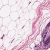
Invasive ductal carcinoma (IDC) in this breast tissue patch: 0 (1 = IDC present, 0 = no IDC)